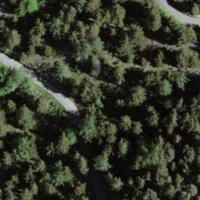
EUNIS habitat code: 43
Species observed at this site:
Fringilla coelebs